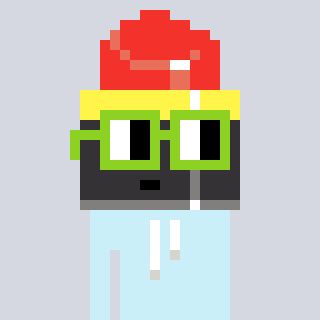
a pixel art character with square light green glasses, a lipstick-shaped head and a cold-colored body on a cool background